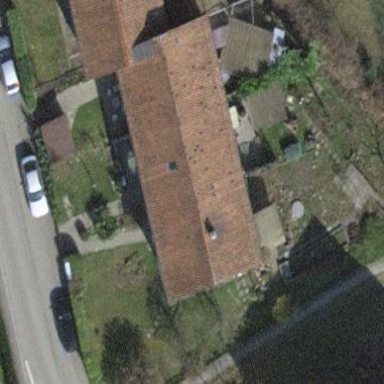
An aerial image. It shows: Simple house.